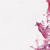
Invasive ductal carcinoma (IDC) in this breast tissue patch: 0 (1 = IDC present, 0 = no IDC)